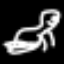
Label: frog